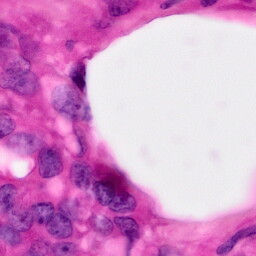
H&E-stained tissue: Pancreatic